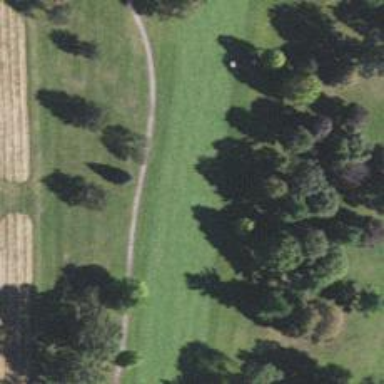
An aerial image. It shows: Golf hole.